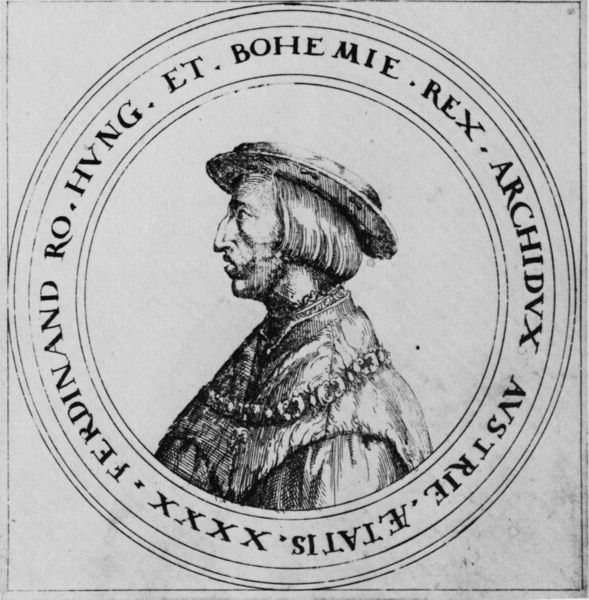
Titel: Bildnis von König Ferdinand I von Ungarn
Künstler: Augustin Hirschvogel
Institution: (Seriendruck)
Schlagwörter: kopf, mann, umhang, frisur, grau, haar, hut, mund, nase, profil, schwarz, stirn, weiss, zeichnung, bart, jung, kappe, mütze, augen, kragen, mensch, pelz, rahmen, bild, bildnis, hals, portrait, porträt, auge, haare, mantel, reich, adel, spitzen, kinn, schulter, kreis, rund, tondo, schrift, kette, grafik, graphik, kaiser, könig, inschrift, zahlen, hutkrempe, krempe, foto, name, medaillon, druck, schwarz-weiß, druckgrafik, radierung, stich, hakennase, seite, text, buchstaben, plakette, kreise, backenbart, herrscher, österreich, ferdinand, namen, jahr, barett, jäger, hellgrau, mittelalter, medaille, siegel, graf, münze, architekt, latein, umschrift, konturiert, hackennase, schrfit, bürgermeister, pagenkopf, amtskette, ungarn, böhmen, schaube, rex, roncaille, frisu, könig ferdinand, xxxx, insignien der macht, profil nach links, lt, 40, grafik#, bohemie, austrien, rondeau